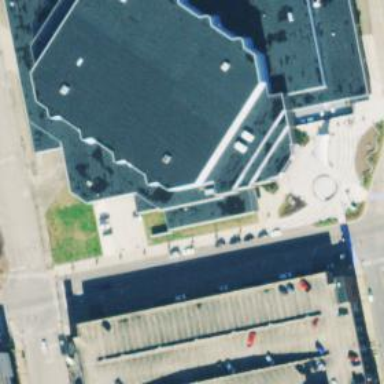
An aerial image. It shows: Building with roof made of asphalt.